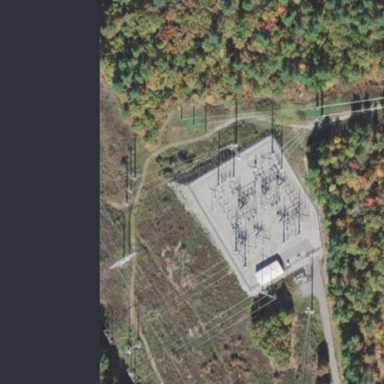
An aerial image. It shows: Outdoor substation at the transmission level.